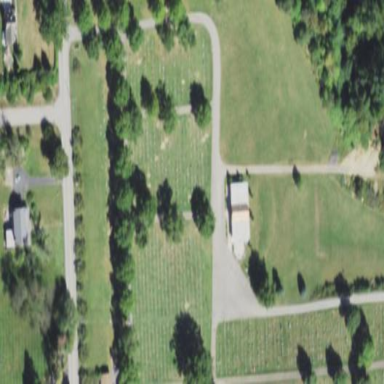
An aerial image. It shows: Graveyard.